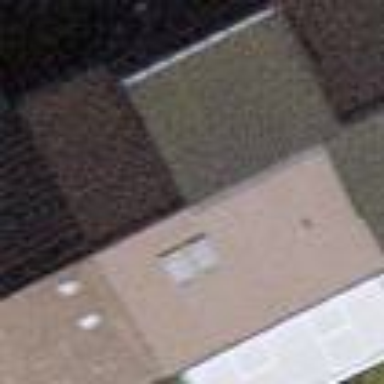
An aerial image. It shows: Terrace-style building with gabled roof.